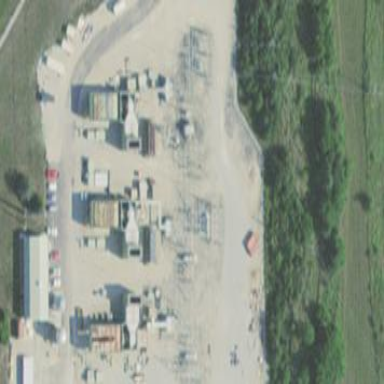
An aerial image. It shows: Generation substation.